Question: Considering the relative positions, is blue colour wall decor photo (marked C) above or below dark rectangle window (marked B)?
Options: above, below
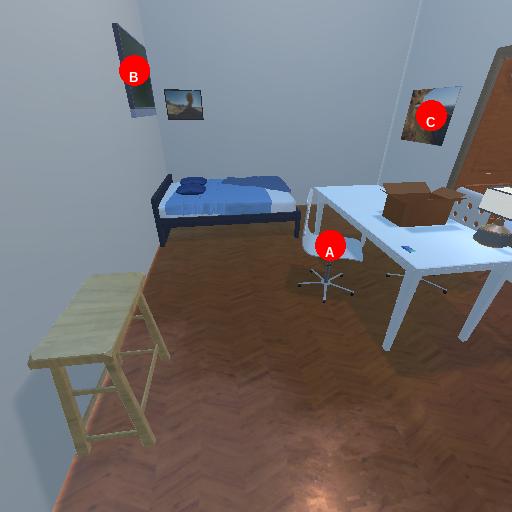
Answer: above